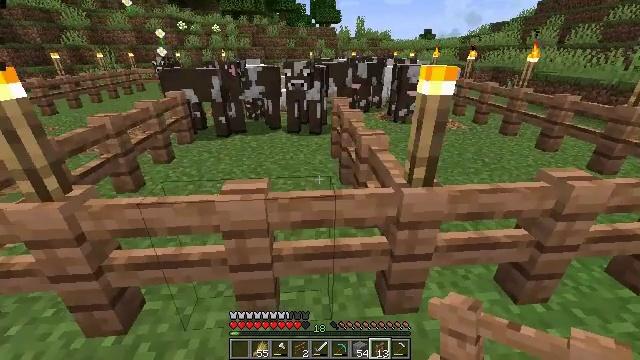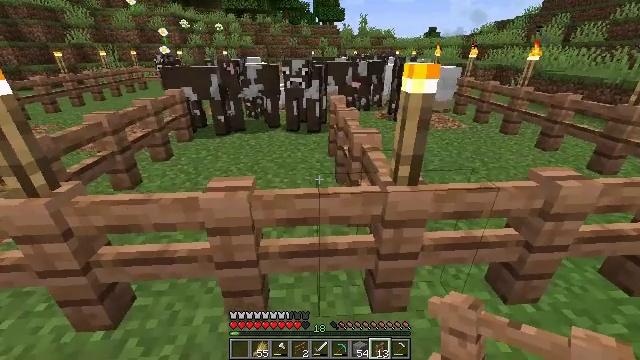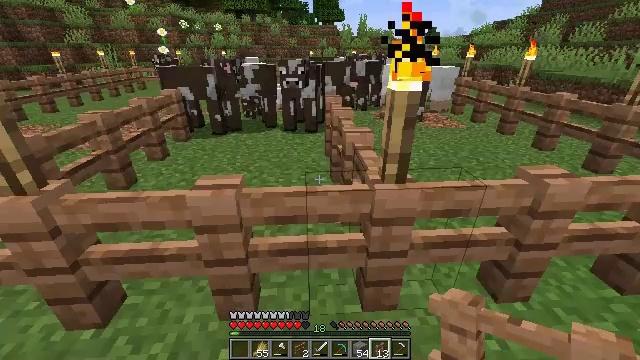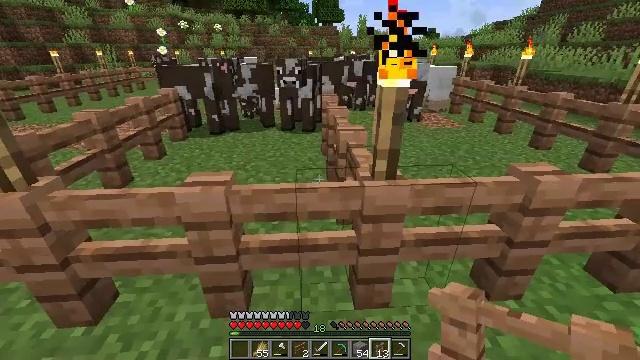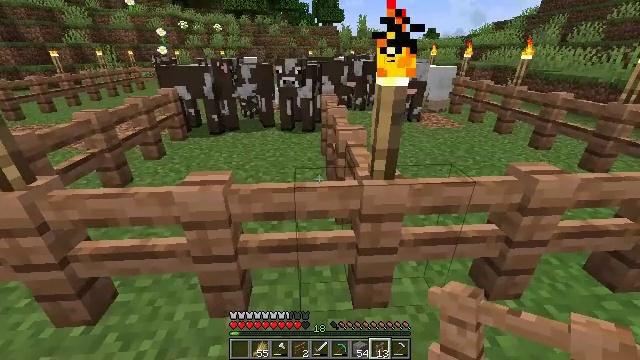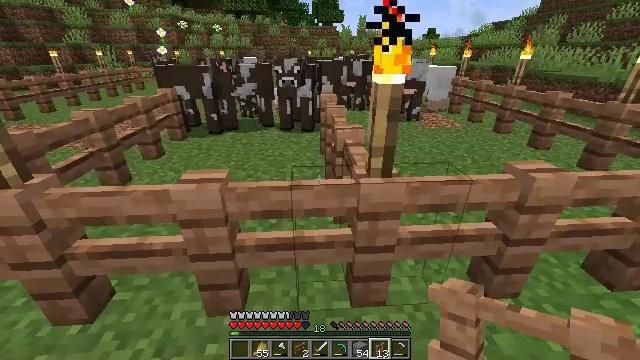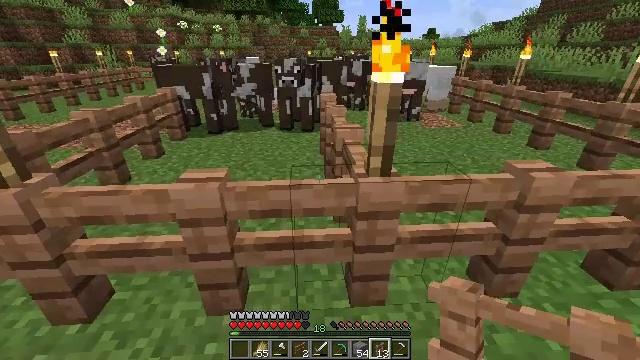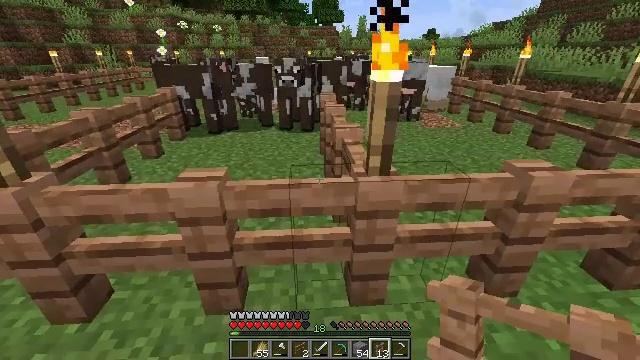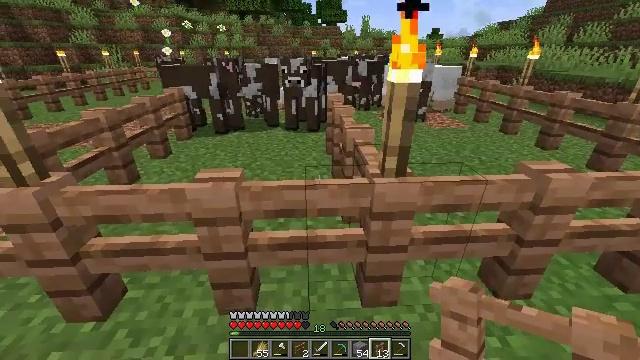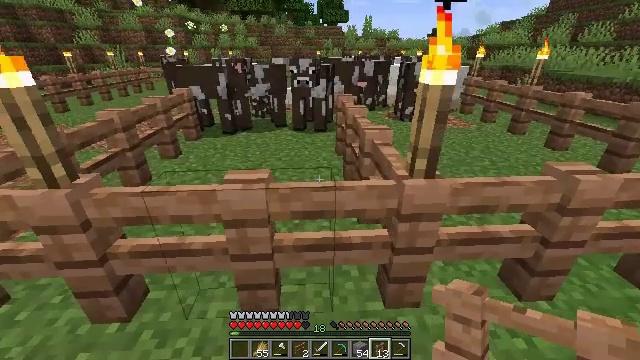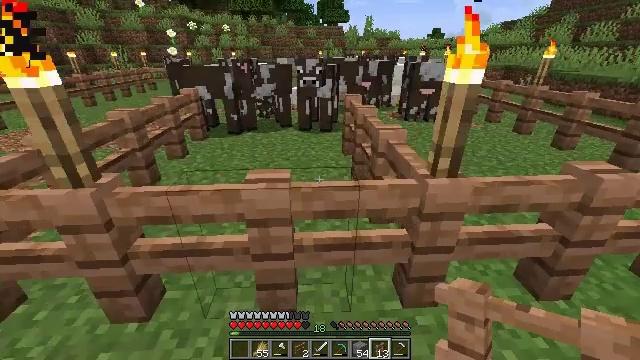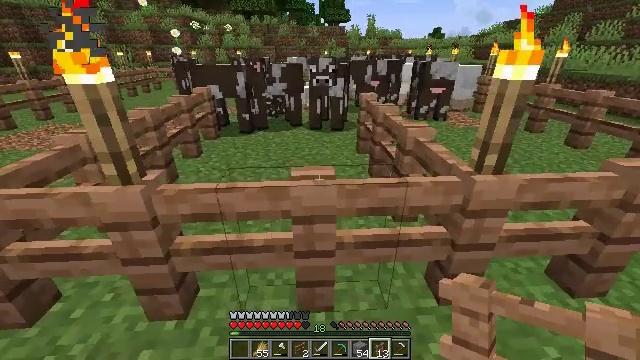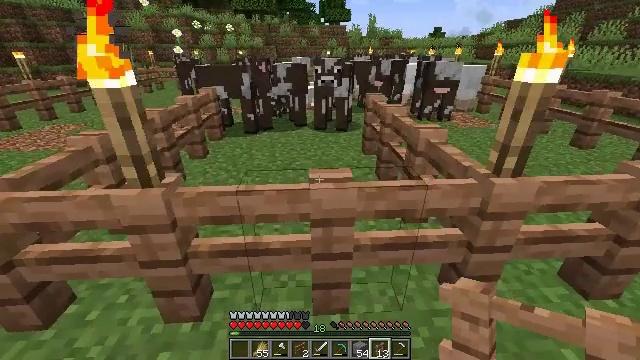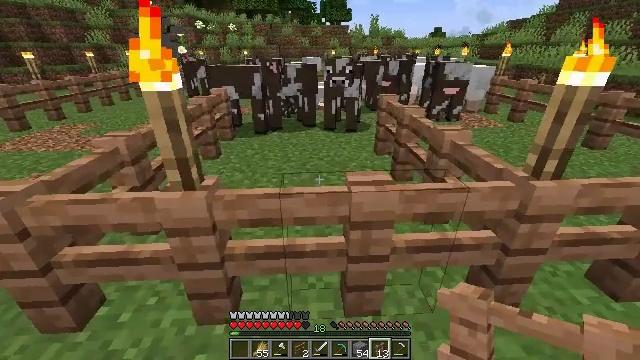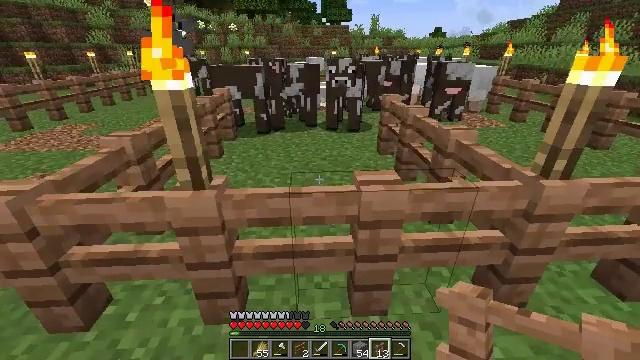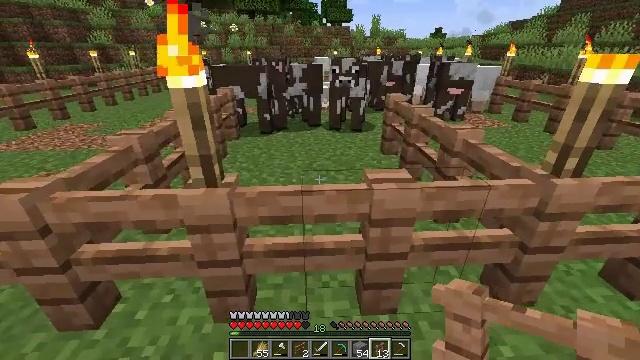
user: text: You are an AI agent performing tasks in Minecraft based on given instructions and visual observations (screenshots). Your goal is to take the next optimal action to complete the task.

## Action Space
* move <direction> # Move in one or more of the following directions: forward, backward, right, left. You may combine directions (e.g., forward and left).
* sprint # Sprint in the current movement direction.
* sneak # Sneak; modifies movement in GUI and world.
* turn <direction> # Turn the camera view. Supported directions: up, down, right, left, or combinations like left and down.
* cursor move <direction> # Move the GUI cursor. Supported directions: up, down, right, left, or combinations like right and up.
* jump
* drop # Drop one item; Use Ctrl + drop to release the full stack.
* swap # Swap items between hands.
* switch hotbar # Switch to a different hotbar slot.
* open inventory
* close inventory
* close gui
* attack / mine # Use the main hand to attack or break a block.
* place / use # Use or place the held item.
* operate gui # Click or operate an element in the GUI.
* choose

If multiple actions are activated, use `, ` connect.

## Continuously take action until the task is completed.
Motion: motion action
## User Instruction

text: Remove the jungle fence from its place.
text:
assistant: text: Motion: no_op
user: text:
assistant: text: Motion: no_op
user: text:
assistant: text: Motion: no_op
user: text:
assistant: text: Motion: no_op
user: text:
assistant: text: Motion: no_op
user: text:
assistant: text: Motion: no_op
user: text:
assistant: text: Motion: no_op
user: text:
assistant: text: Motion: move left
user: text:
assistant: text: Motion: move left
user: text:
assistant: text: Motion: move left
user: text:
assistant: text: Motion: move left
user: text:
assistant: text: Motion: move left
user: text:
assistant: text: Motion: no_op
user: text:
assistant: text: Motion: no_op
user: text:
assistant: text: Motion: no_op
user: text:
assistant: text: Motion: move back
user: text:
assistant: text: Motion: move back
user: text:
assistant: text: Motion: move back
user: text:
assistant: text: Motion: move back and move left
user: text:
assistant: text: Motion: move back and move left
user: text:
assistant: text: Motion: move back and move left
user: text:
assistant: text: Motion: move back and move left
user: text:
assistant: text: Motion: move left
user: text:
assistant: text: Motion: move left
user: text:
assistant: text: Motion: no_op
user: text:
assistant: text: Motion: no_op
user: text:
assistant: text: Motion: no_op
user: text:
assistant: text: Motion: no_op
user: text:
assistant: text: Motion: no_op
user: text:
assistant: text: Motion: no_op